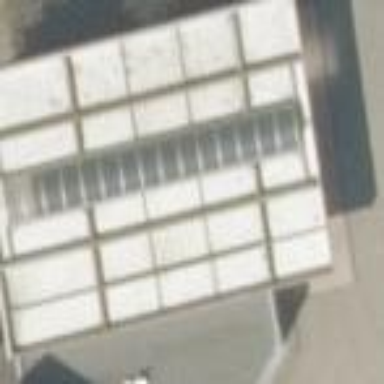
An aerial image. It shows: Close-up view of roof part of building.